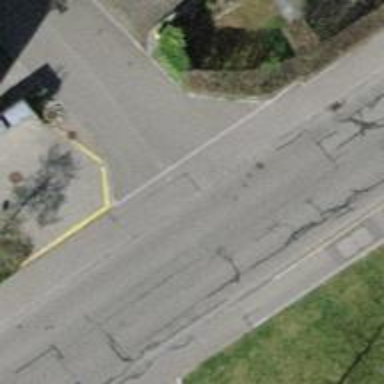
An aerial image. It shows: Unmarked crossing on the road.